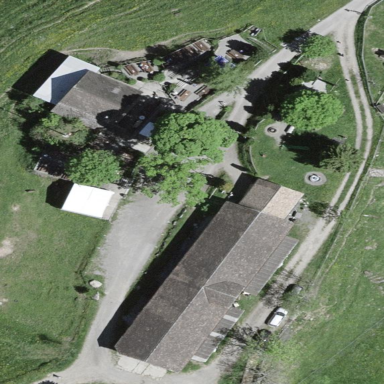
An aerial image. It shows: Farm with farmyard.